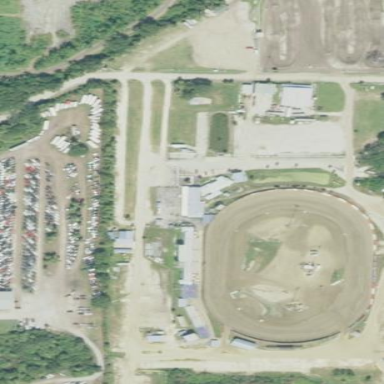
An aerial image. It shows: Sports center specializing in motorsports.